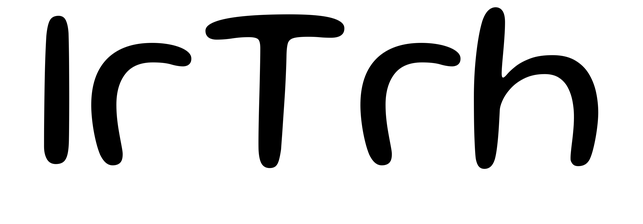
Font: Gluten_Light